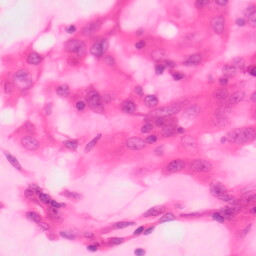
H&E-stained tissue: Colon